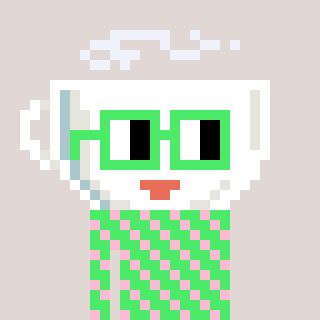
a pixel art character with square light green glasses, a mug-shaped head and a teal-colored body on a warm background